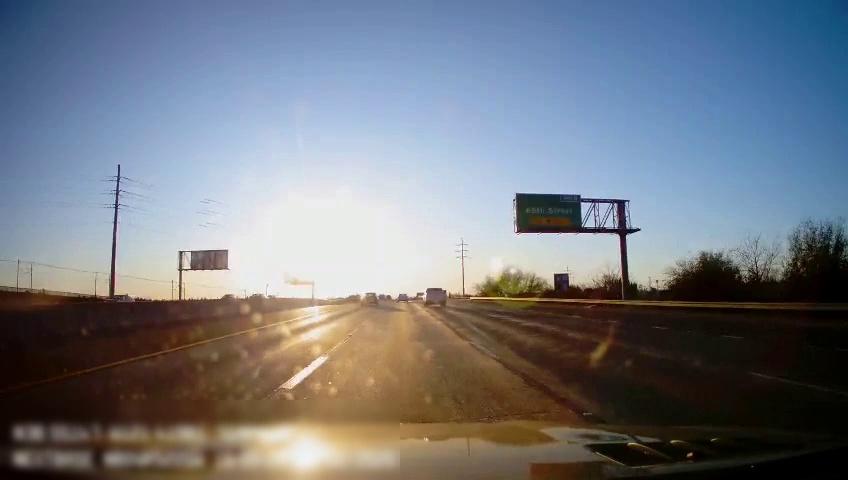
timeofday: Day
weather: Sunny
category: Drivable Space
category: Vehicles | Truck
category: Vehicles | Car
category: Vehicles | Car
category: Vehicles | SUV
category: Vehicles | Car
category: Vehicles | Car
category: Lanes | Alternate Lane
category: Lanes | Alternate Lane
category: Lanes | Current Lane
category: Lanes | Current Lane
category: Lanes | Alternate Lane
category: Traffic | Signs
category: Traffic | Signs
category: Traffic | Signs